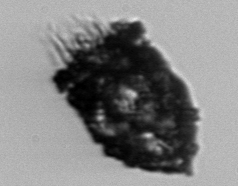
Label: Stenosemella_pacifica